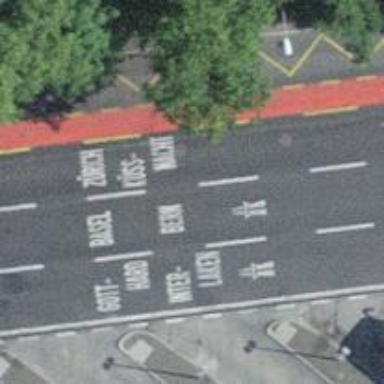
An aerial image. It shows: Unclassified road with asphalt surface. The sidewalk on the right side also has asphalt surface.